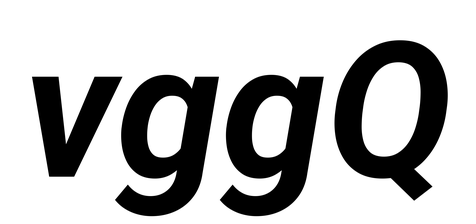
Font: Roboto-Italic_Bold_Italic